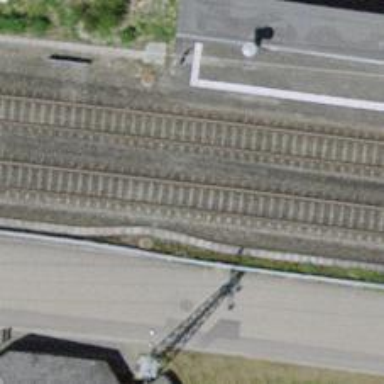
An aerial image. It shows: Single-track railway with electrified contact lines.